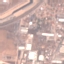
Label: Industrial